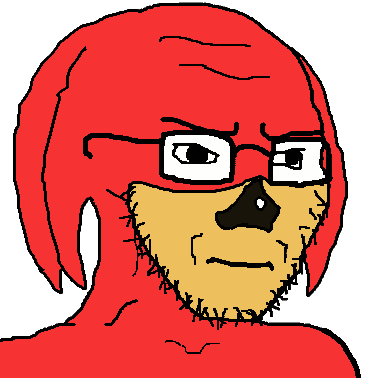
Label: 5_Soyjak